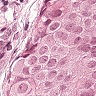
Metastatic tissue present: yes